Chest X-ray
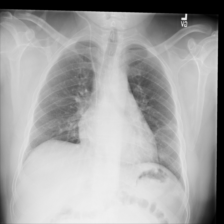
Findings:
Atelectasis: negative
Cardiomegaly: negative
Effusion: negative
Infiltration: negative
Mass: negative
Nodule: negative
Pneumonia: negative
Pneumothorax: negative
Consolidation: negative
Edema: negative
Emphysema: negative
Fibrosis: negative
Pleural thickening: negative
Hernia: negative